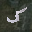
Label: 5